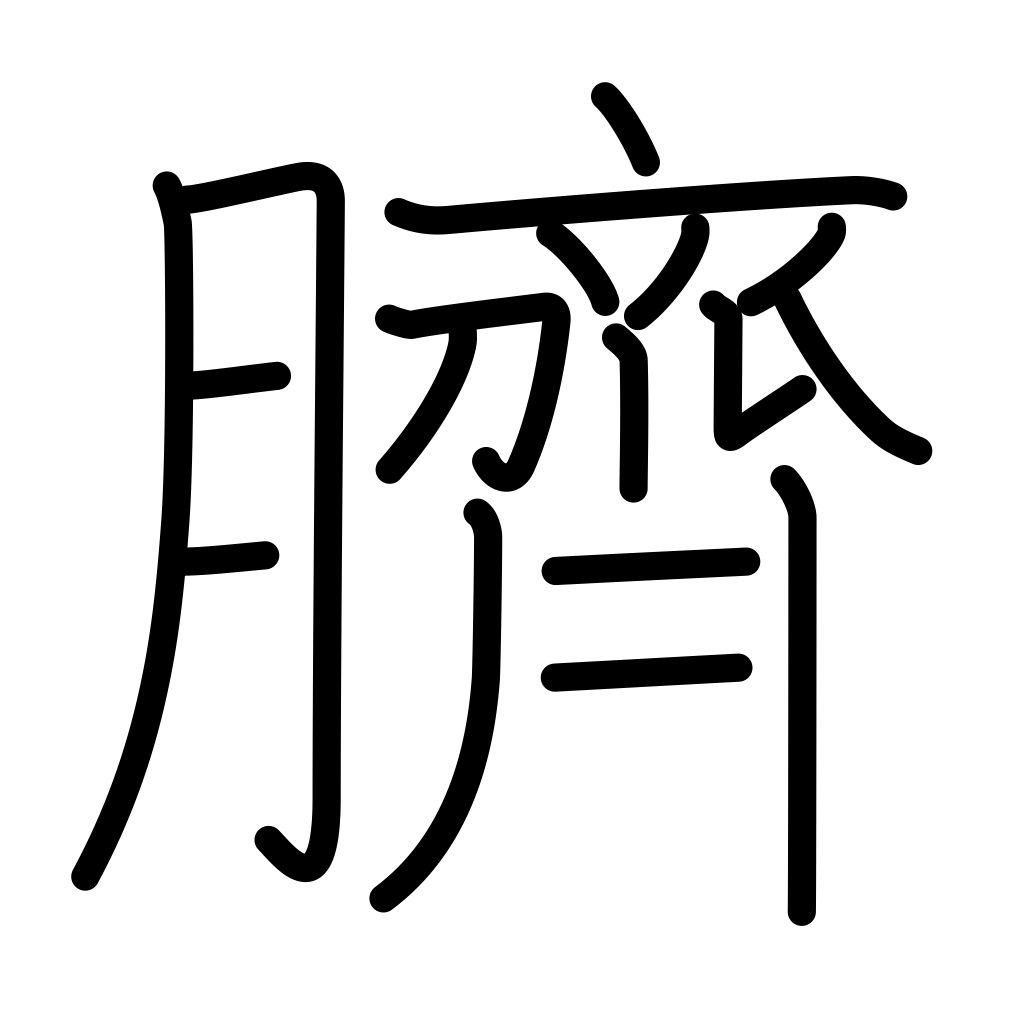
Meaning: navel